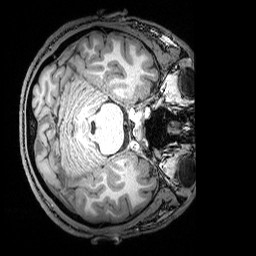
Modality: T1w
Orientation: axial
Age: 23
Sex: male
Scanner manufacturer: siemens
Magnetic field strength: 3 T
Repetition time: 2.53 s
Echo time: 0.00388 s